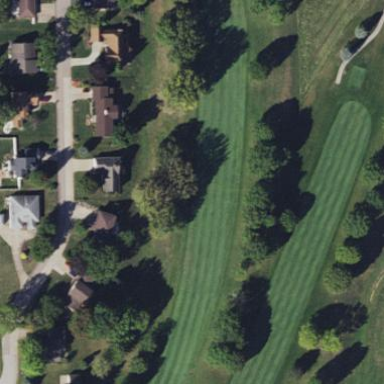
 with lush green grass covering the ground."